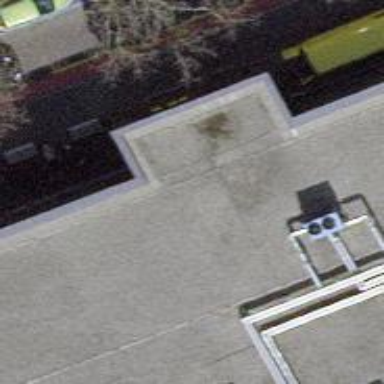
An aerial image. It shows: View of roof of building.